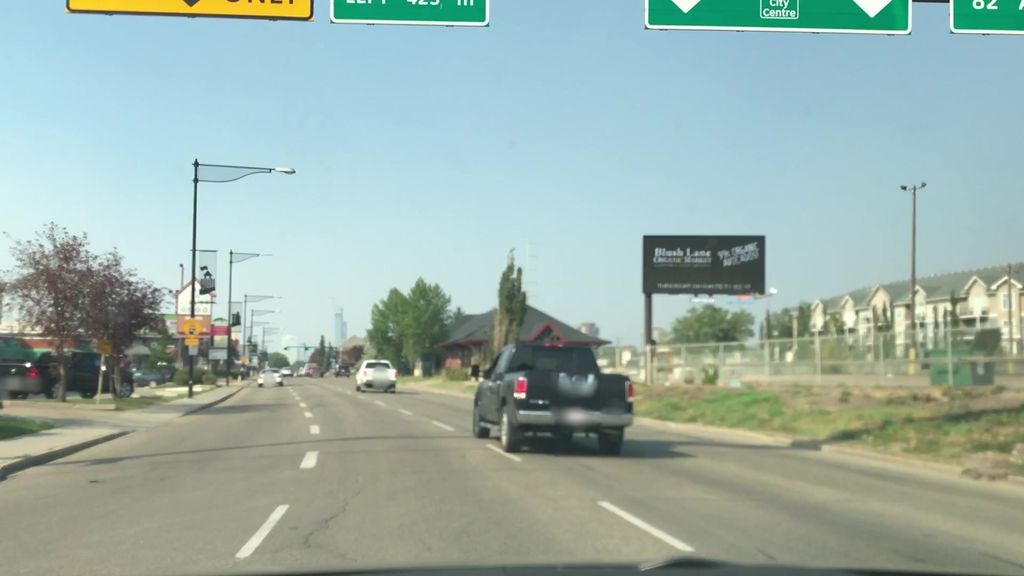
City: edmonton